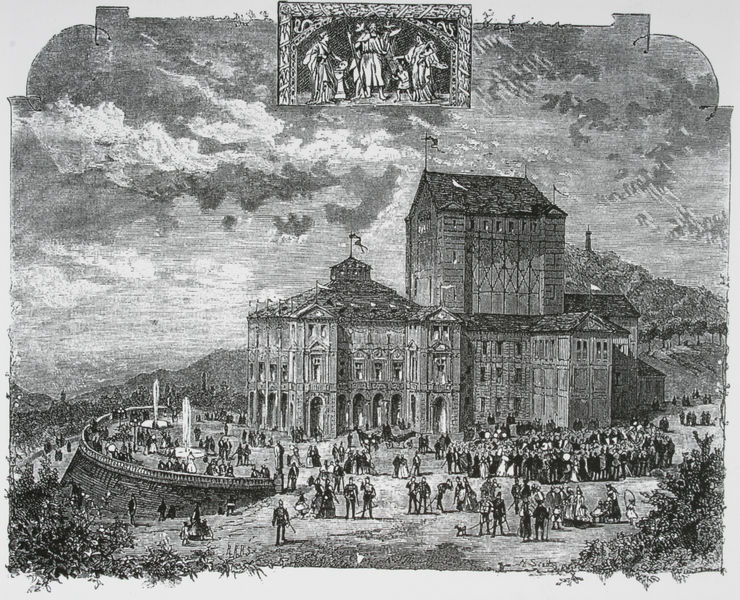
Titel: Wagners Festspielhaus in Bayreuth anlässlich der Eröffnung mit der ersten Gesamtaufführung der Tetralogie "Der Ring des Nibelungen"
Standort: (Seriendruck)
Schlagwörter: berg, dunkel, gruppe, himmel, laub, wasser, weiß, wolken, bäume, frauen, landschaft, menschen, stadt, fenster, grau, hell, männer, schwarz, skizze, terasse, zeichnung, dach, gebäude, haus, hund, schloss, ball, fest, leute, menge, meschen, versammlung, alt, architektur, horizont, hügel, natur, büsche, kirche, adel, anhöhe, brunnen, turm, springbrunnen, terrasse, ansicht, bogen, fahnen, fassade, abhang, hang, dächer, grafik, graphik, kutsche, platz, besucher, vorsprung, soldaten, tafel, burg, türme, torbogen, festung, befestigt, druck, schwarz weiß, radierung, stich, entwurf, menschenmenge, götter, schwart, emblem, stockwerke, feste, volksfest, graz, hambach, answesen, flarren, 1832, rdruck, hambacher fest